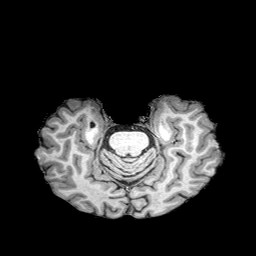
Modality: T1w
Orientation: coronal
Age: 66
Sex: male
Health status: healthy